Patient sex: F
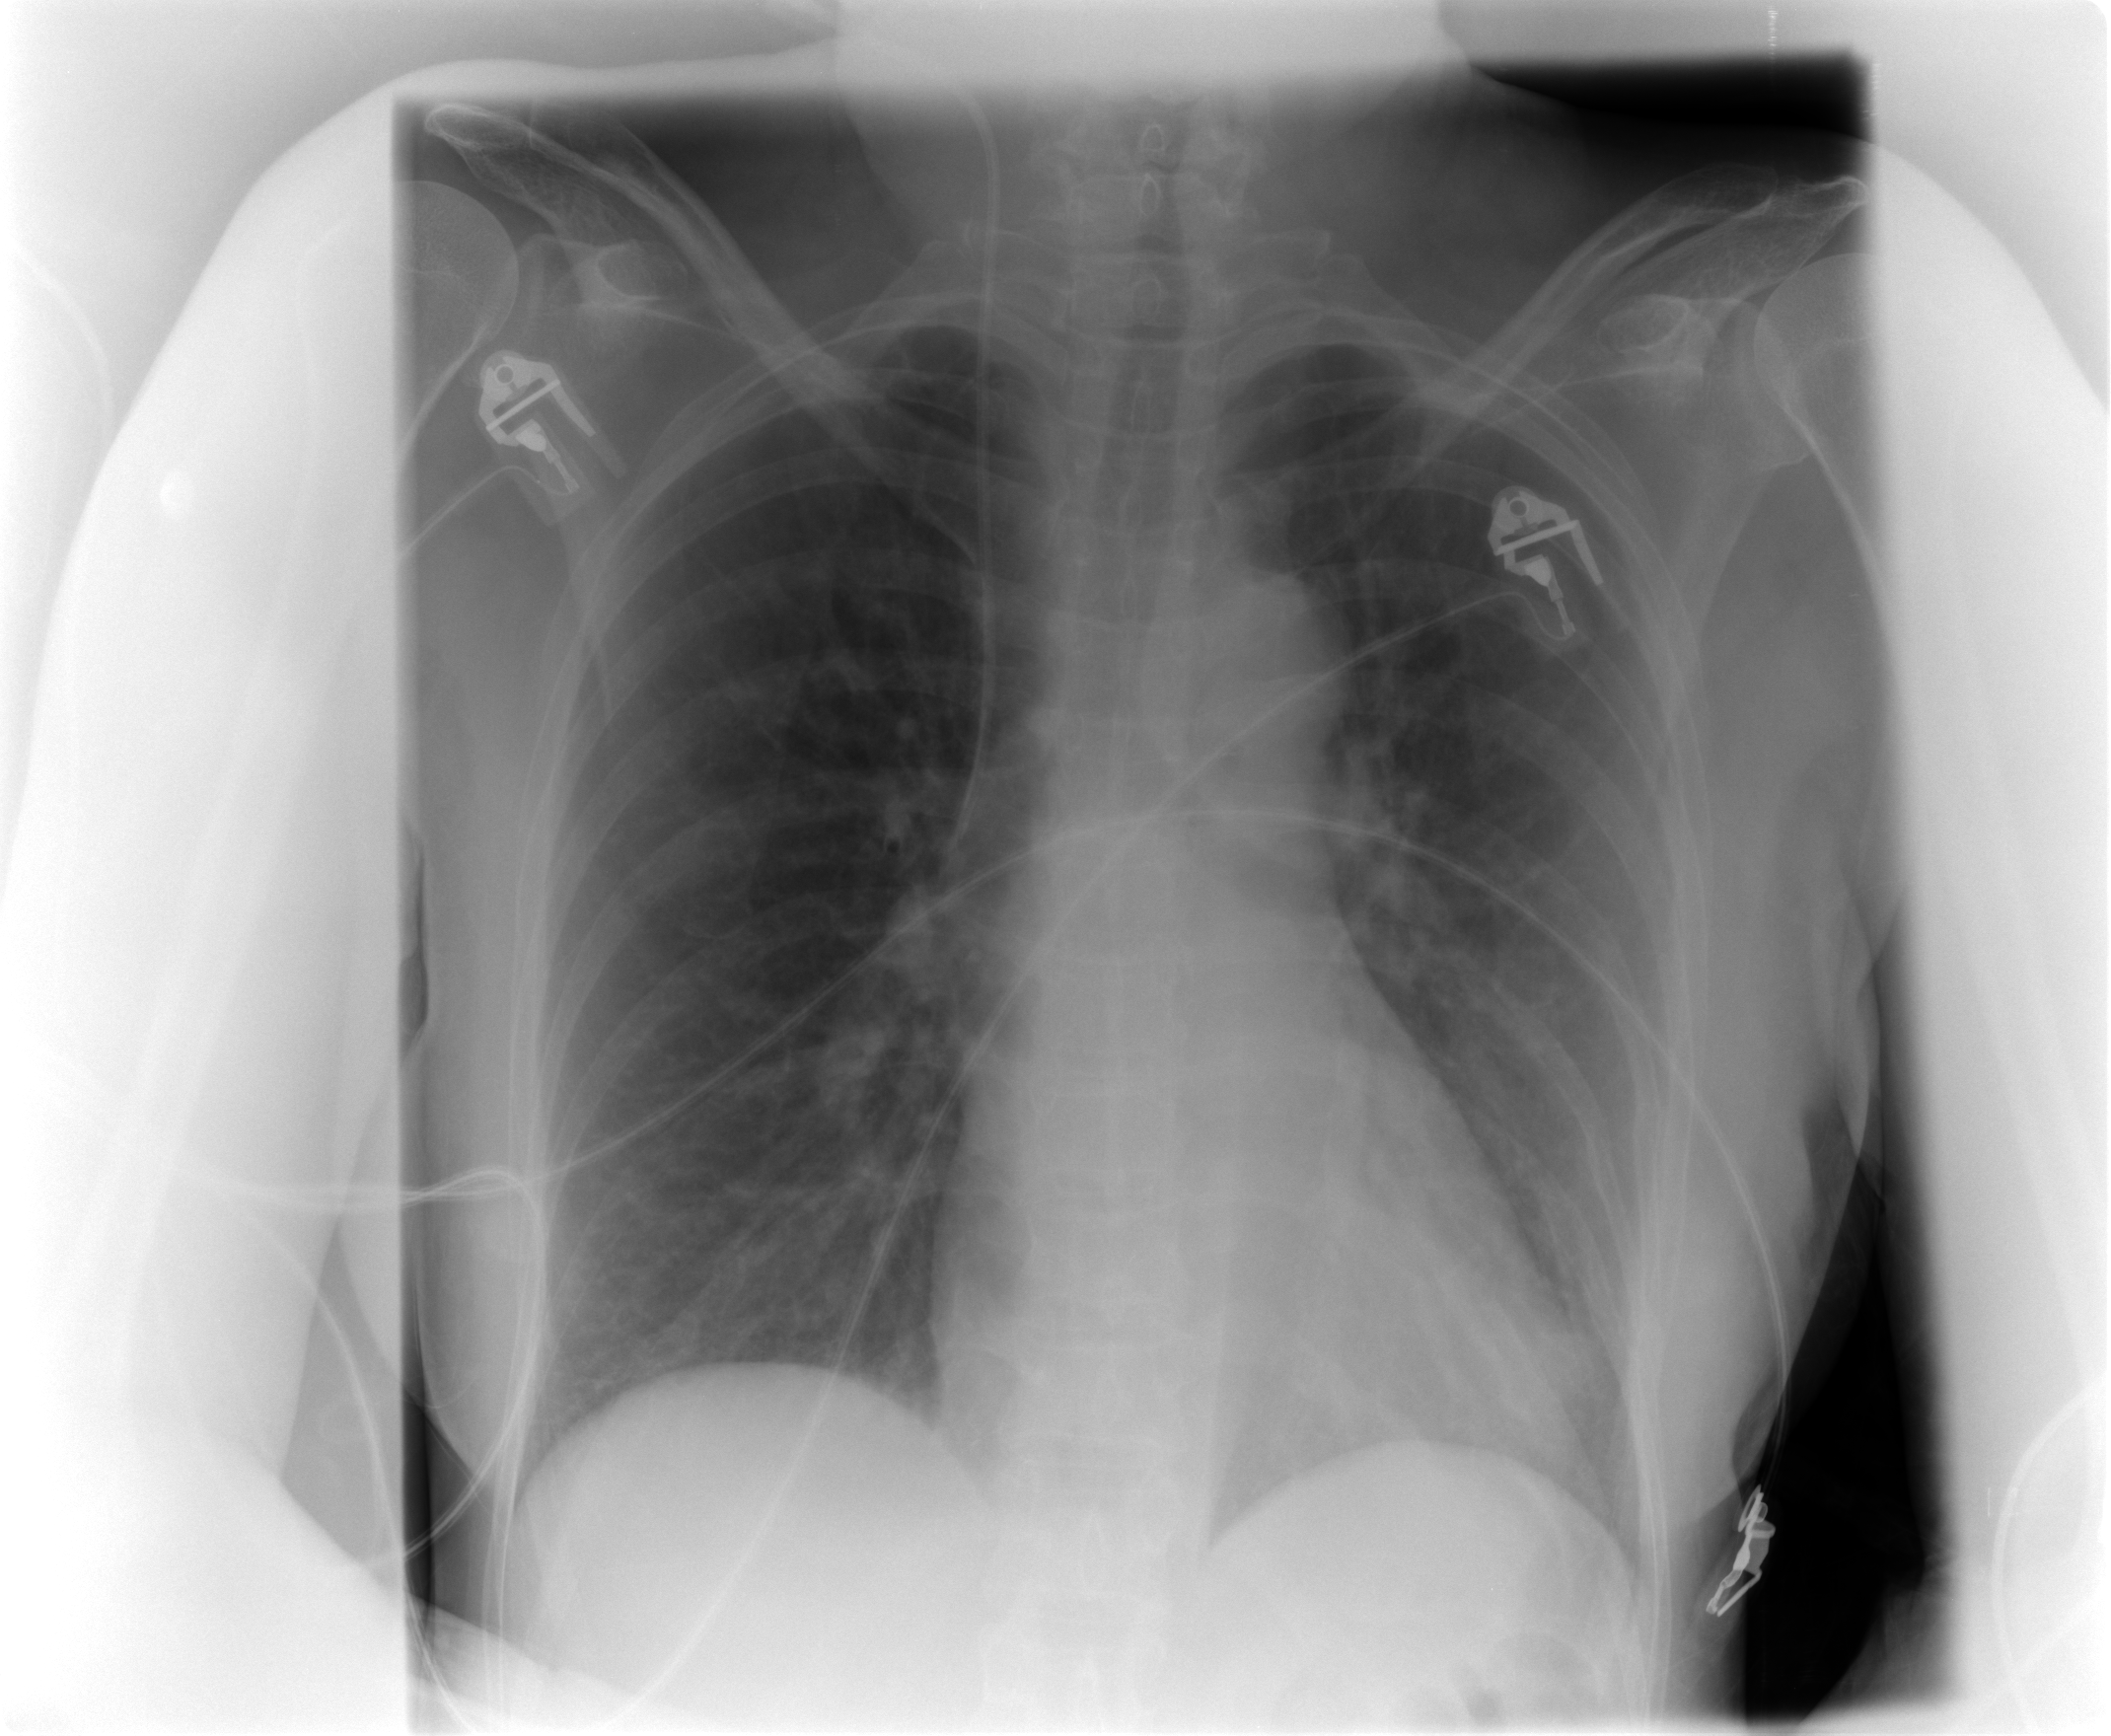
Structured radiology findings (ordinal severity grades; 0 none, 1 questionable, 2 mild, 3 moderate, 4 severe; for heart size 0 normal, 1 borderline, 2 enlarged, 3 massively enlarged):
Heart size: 0
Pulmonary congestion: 0
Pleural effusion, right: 0
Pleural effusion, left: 0
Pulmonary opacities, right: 0
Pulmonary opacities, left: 1
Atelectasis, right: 2
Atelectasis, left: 2